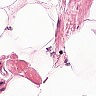
Metastatic tissue present: no